Question: Can anyone explain how the line of sight works in 2d? Which will be really help full for my 2d experiments. The experiment am working is a simple 2d simulation. Player move in the world from one place to other , <URL> , my goal is - when the character passes each point it has to perform some search in that area before it leaves to next point. To achieve I felt way point is better solution , can anyone help me on this.Thanks!
Edit :
As soon as the player enters a room/checkpoint I will take user to next scene <URL>

where the pickups are place some where on the canvas and my player have to collect them all and leave the area - Back to Map scene.
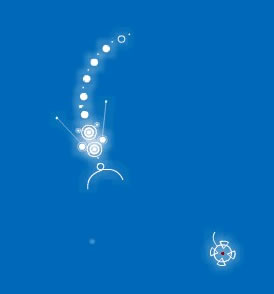
Answer: I didn't understand your paragraph, but to answer your question
1. Check that the player is in the enemy's cone of vision. We do this by computing the (absolute value of the) angle between the enemy's sight-vector and the vector spanning between the enemy and the player. If it is 0deg, the enemy is facing the player. If it is 180deg, the enemy is looking away from the player. Check that it is < 30deg, say, to give the enemy a cone-of-vision of 60deg (or <45deg to give the enemy a cone-of-vision of 90deg).
2. Check that there is nothing between the enemy and the player. This boils down to checking for a collision between the walls (or anything else) and the line segment spanning the enemy and the player. Note that if there are many walls, checking for collision with all of them can be very expensive. Narrowing the search down to only a few objects is called pruning, and outside the scope of this answer (see here for more information)